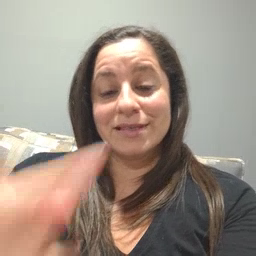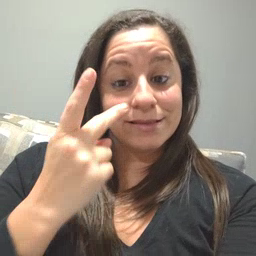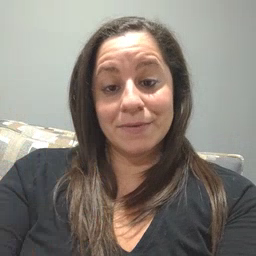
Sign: see